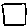
Label: square